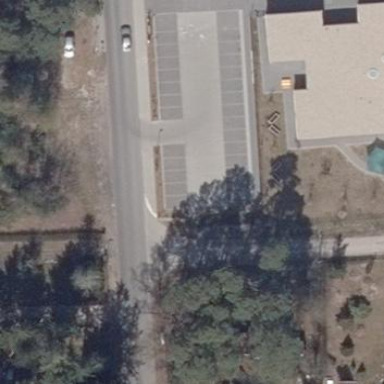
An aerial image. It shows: Parking area with surface.